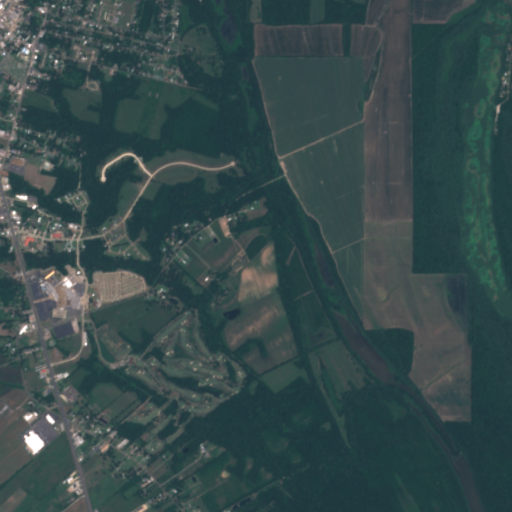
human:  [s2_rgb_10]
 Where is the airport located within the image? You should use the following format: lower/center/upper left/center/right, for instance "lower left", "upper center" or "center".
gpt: The airport is located in the lower left of the image.
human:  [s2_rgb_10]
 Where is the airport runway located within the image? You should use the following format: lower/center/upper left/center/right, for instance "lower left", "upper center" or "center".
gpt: The airport runway is located in the lower left of the image.
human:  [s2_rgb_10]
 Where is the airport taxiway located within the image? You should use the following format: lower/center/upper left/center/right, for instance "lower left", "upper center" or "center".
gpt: The airport taxiway is located in the lower left of the image.
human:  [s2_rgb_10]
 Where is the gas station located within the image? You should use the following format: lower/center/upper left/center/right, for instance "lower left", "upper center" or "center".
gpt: The gas station is located in the lower left of the image.
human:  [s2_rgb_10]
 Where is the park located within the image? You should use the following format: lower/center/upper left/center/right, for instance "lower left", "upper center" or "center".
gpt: The park is located in the left of the image.
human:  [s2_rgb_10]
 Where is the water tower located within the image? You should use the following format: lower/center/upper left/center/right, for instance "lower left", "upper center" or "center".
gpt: The water tower is located in the upper left of the image.
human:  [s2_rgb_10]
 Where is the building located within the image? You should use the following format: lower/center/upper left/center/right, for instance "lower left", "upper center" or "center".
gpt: The building is located in the left of the image.
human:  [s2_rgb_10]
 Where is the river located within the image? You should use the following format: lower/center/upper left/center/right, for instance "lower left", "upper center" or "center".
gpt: The river is located in the upper of the image.
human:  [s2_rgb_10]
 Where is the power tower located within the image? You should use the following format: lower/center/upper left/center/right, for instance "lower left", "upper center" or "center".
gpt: There is no power tower in the image.